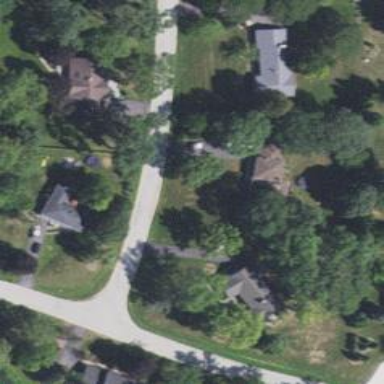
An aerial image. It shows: Driveway.